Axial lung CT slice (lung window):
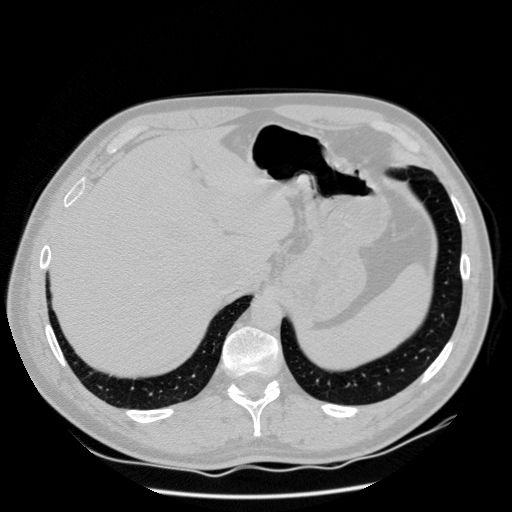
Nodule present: no